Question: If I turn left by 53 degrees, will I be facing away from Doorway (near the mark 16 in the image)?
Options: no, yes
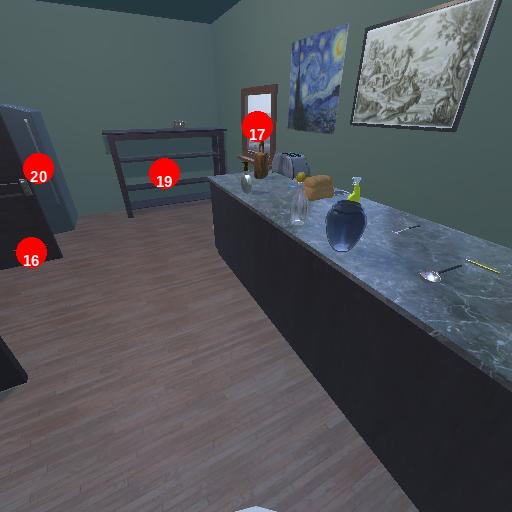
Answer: no